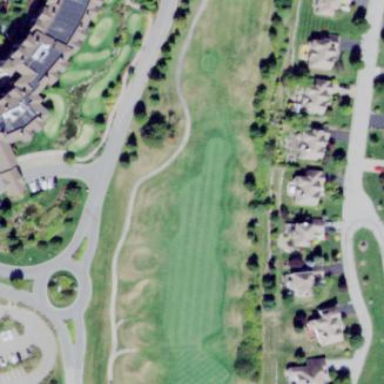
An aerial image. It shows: Rough area on grassy golf course.